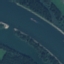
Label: River